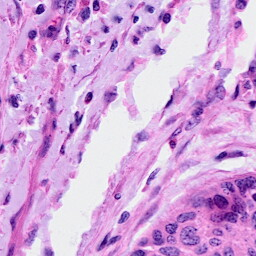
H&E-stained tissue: Cervix